Field crop: maize
Growth stage: 2
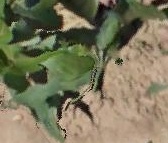
Species: maize